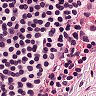
Metastatic tissue present: no